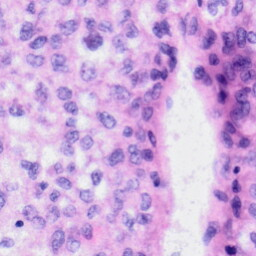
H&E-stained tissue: Liver